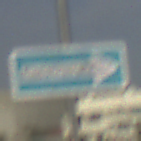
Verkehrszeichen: EinbahnstrasseRechtsweisend
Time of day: MorningAfternoon
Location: Outdoor (Suburban)
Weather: PartlyCloudy
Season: NotSpecified
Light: Natural